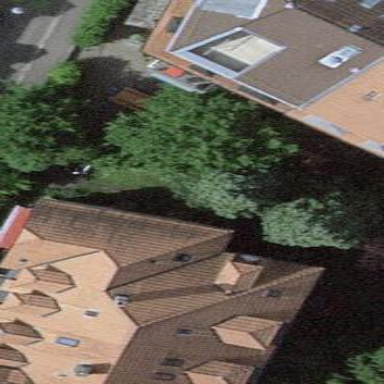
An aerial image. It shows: Hipped roof made of maroon roof tiles on apartment building.